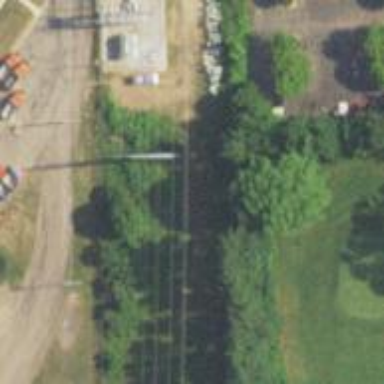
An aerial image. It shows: Power pole.